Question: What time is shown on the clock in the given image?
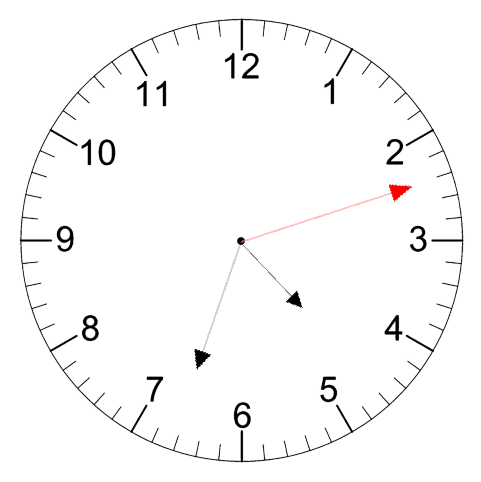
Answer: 04:33:12